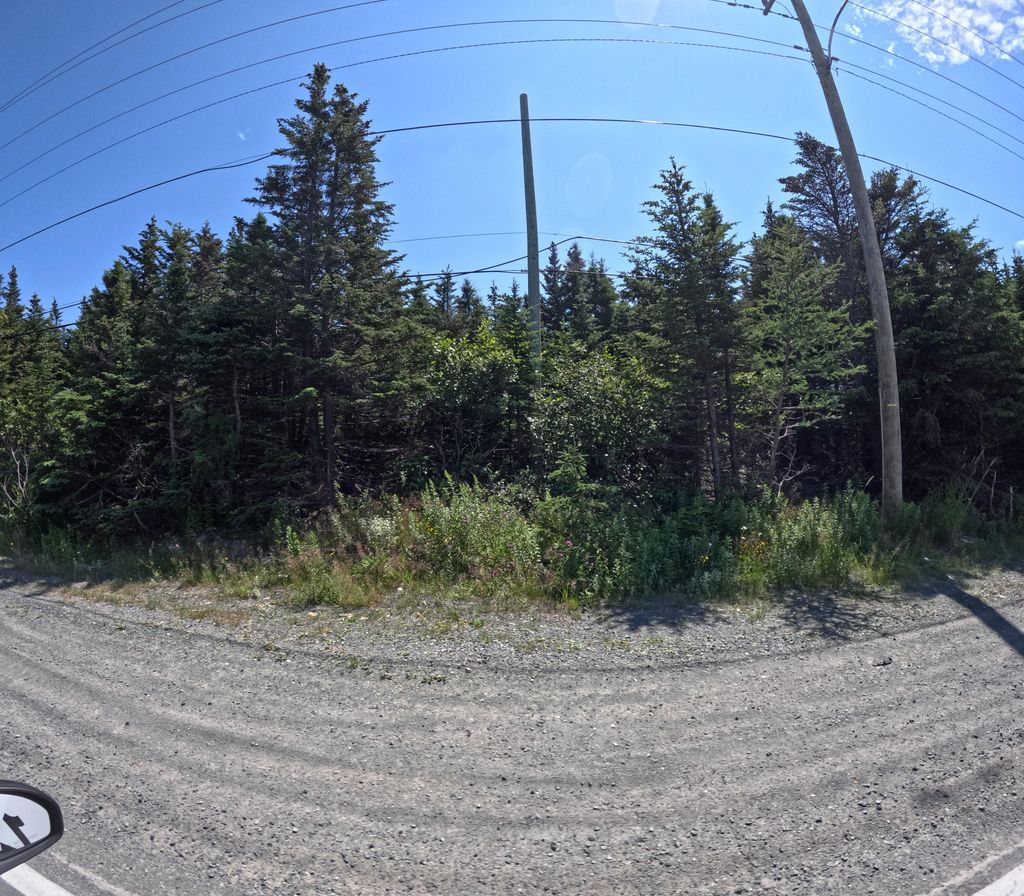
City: st_johns